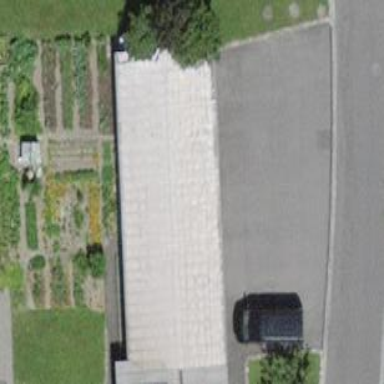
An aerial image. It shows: Group of garages.